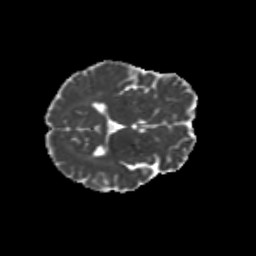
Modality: MD
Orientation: axial
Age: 49
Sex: female
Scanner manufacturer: siemens
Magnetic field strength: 3 T
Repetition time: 8.6 s
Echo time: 0.095 s